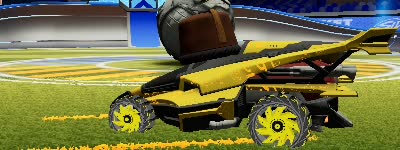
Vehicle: aftershock